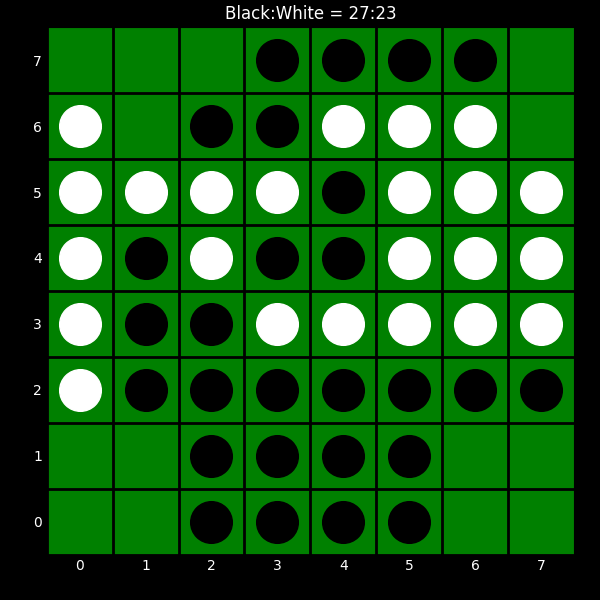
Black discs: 27
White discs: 23